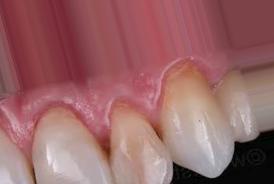
Condition: Tooth Discoloration